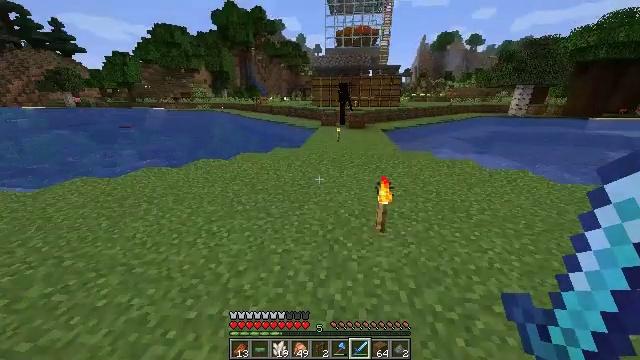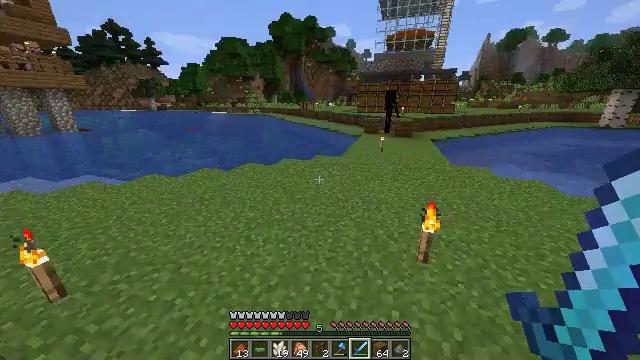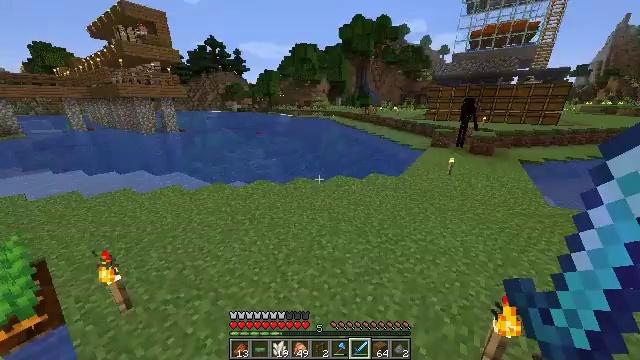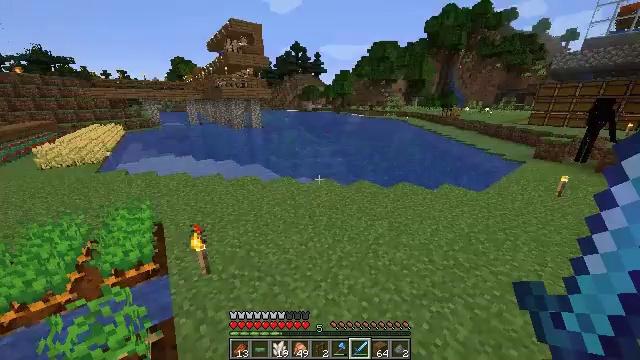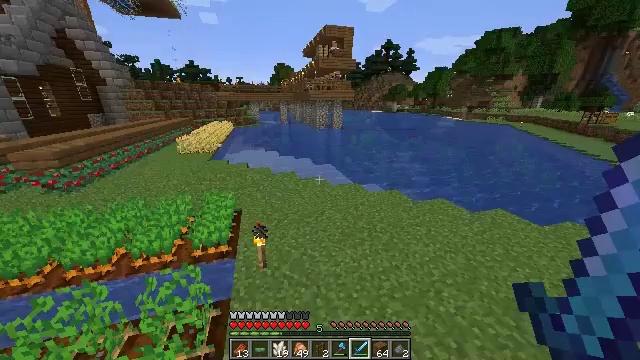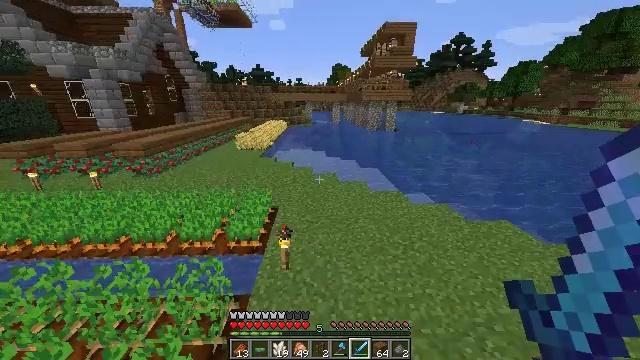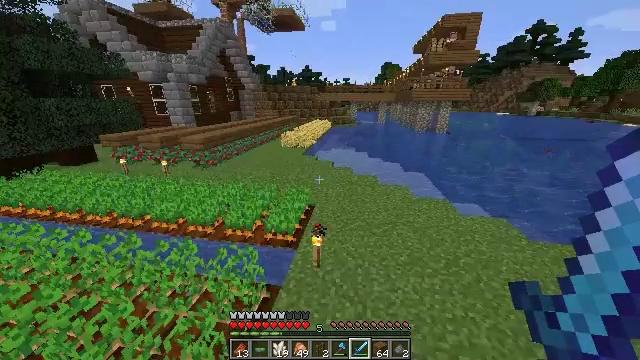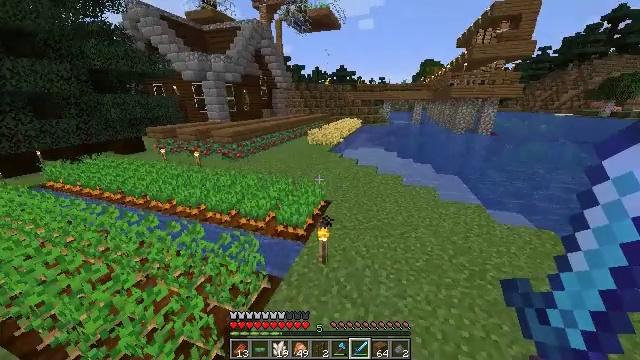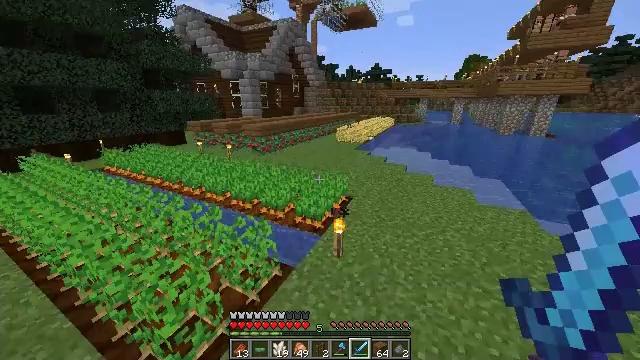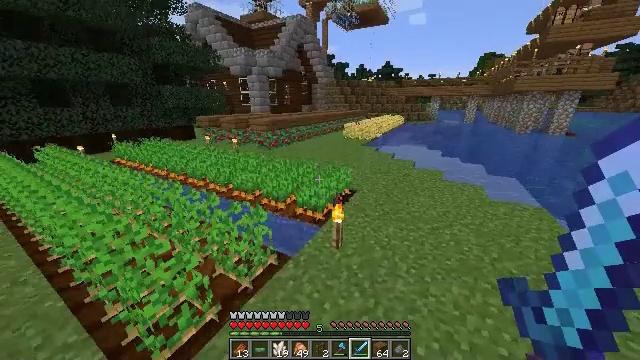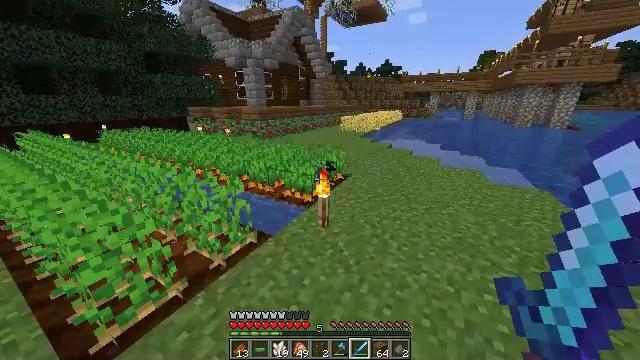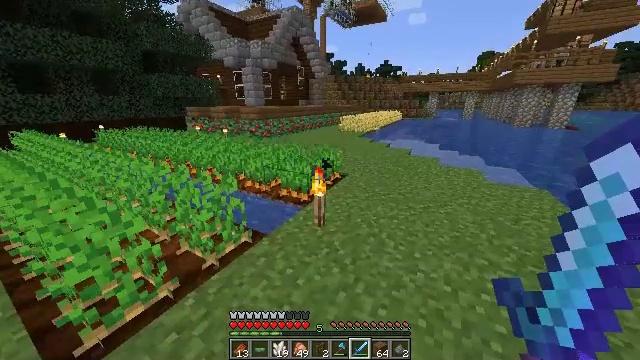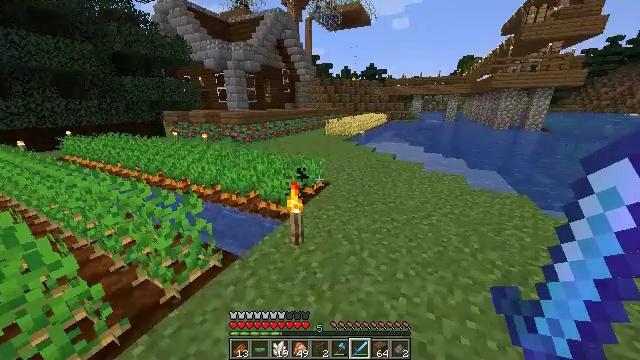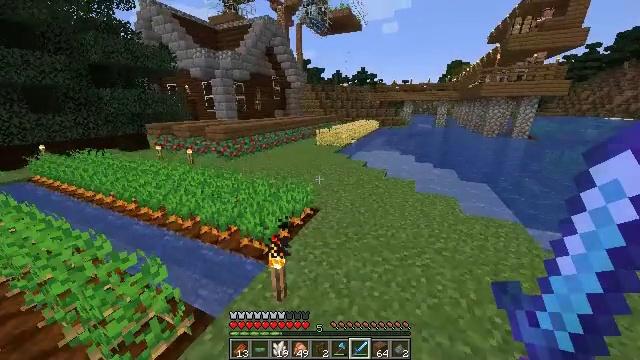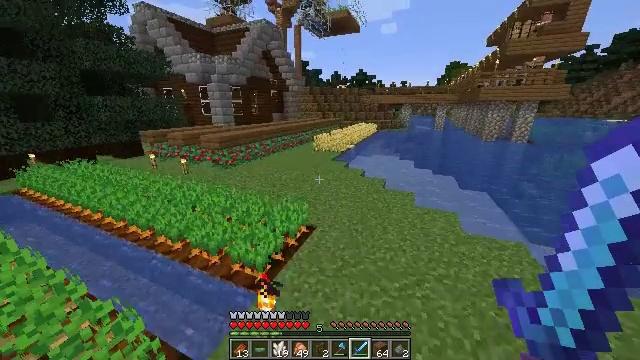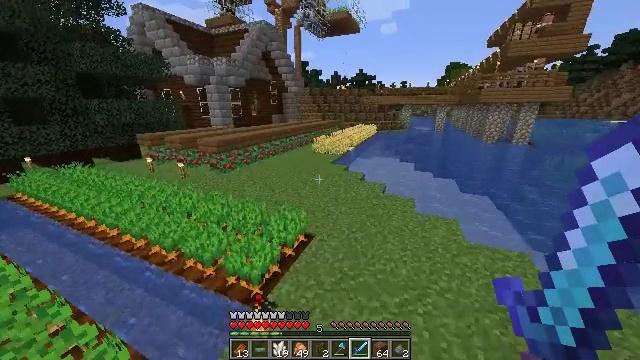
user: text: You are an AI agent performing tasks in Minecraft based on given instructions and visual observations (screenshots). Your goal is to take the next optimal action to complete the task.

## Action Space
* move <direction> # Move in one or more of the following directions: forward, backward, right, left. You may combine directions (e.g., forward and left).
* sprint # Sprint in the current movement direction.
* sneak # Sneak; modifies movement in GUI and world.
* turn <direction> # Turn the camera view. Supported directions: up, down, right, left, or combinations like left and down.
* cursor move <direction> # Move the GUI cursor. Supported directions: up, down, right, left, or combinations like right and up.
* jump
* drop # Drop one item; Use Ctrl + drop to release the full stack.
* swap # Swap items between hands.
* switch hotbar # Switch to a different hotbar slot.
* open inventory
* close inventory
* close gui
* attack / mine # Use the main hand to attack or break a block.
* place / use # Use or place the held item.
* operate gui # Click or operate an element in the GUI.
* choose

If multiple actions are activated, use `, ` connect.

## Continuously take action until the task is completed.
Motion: motion action
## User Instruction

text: Break the mature wheat plants.
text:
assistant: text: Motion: move forward, turn left and up, jump
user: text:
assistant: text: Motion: move forward, turn left, jump
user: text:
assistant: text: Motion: move forward, turn left, jump
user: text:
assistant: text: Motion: move forward, turn left, jump
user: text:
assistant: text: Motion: move forward, turn left, jump
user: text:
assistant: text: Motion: move forward, turn left, jump
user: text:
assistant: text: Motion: move forward, turn left, jump
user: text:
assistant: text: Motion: move forward, turn left, jump
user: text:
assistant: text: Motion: move forward, sprint, turn left, jump
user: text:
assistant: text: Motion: move forward, sprint, jump
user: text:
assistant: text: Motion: move forward, sprint, jump
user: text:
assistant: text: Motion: move forward, sprint, turn right, jump
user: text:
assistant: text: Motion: move forward, turn right, jump
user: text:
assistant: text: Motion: move forward, jump
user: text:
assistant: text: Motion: move forward, jump
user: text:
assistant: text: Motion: move forward, jump
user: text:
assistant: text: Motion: move forward, jump
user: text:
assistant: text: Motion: move forward, jump
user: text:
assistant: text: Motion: move forward, jump
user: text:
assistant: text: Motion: move forward, jump
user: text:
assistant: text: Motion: move forward, jump
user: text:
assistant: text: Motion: move forward, sprint, jump
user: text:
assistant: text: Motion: move forward, sprint, jump
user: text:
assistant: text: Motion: move forward, sprint, jump
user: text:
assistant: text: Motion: move forward, sprint, jump
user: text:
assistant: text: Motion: move forward, turn left, jump
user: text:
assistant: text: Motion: move forward, turn left, jump
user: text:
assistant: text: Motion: move forward, turn left, jump
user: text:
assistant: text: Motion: move forward
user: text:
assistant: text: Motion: no_op